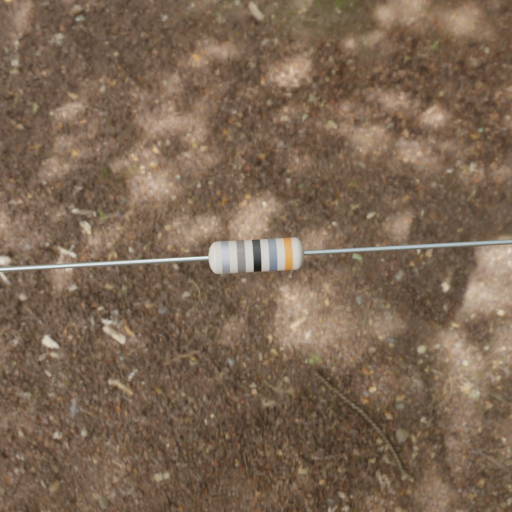
Resistor colour bands (in order): silver, gray, black, gray, orange